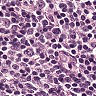
Metastatic tissue present: no